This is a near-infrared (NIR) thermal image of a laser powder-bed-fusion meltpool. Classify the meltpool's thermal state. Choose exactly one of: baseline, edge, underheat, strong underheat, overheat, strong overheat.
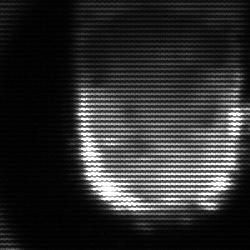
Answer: baseline